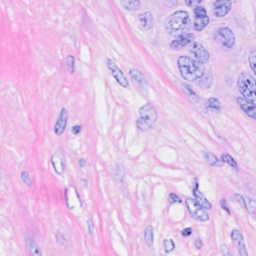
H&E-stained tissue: Breast